Question: :
I have a strange BUG

I need to use 2 class from 1 main class which is as following:
- 1 main class who drives both class's is 'YumYumYum'- 2 other class who are only user interfaces are as below:a) 'MyJSlider' the main BUG creatorb) 'Volume' the second class which just shows a black window with green progress bar on it
Now i have prepared SSCCE in one file, and the demo.xml is also available from <URL>.
:
If i comment out the line 'private MyJSlider _______BUG__BUG__BUG_______ = new MyJSlider();' it works but when i use that it cause all in trouble. How can i fix it?
'''
import java.awt.*;
import java.net.URL;
import javax.swing.*;
import javax.swing.plaf.synth.SynthLookAndFeel;
public class YumYumYum {
//
// Step 1: using 2 class from here
//
private MyJSlider _______BUG__BUG__BUG_______ = new MyJSlider();
private static JFrame f = new JFrame();
public YumYumYum() {
f.setDefaultCloseOperation(WindowConstants.EXIT_ON_CLOSE);
f.setLayout(new FlowLayout());
f.setPreferredSize(new Dimension(300, 200));
f.getContentPane().add(new JButton("Show me as Swing only - Then i am correct"));
f.pack();
f.setVisible(true);
}
public void test() {
Volume a = new Volume();
a.up(100);
}
public static void main(String[] args) {
EventQueue.invokeLater(new Runnable() {
@Override
public void run() {
YumYumYum s = new YumYumYum();
s.test();
}
});
}
//
// Step 2: Creates the problem
//
public class MyJSlider extends JSlider {
public MyJSlider() {
try {
SynthLookAndFeel laf = new SynthLookAndFeel();
//laf.load(MyJSlider.class.getResourceAsStream("/ui/demo.xml"), MyJSlider.class);
laf.load(new URL("file:///var/tmp/demo.xml"));
UIManager.setLookAndFeel(laf);
} catch (Exception e) {
e.printStackTrace();
}
setOrientation(JSlider.VERTICAL);
//setMinimum(-24);
setMaximum(12);
setOpaque(false);
}
}
//
// Step 3: Does not show its actual user interface when Step 2 is involved
//
public class Volume extends JWindow {
private JPanel panelFirst;
private JProgressBar a;
public Volume() {
setLayout(new BorderLayout());
setBounds(10, 40, 350, 60);
panelFirst = new JPanel();
panelFirst.setBackground(Color.BLACK);
panelFirst.setLayout(new FlowLayout(FlowLayout.LEFT, 8,5));
a = createJP(100);
panelFirst.add(a);
add(panelFirst);
setVisible(true);
setAlwaysOnTop(true);
}
public JProgressBar createJP(int input) {
JProgressBar jp = new JProgressBar(JProgressBar.VERTICAL, 0, 100);
jp.setPreferredSize(new Dimension(15, 50));
jp.setValue(input);
jp.setBackground(Color.RED);
jp.setVisible(true);
return jp;
}
public void up(int input) {
a.setForeground(Color.GREEN);
}
}
}
'''
Follow up:
-
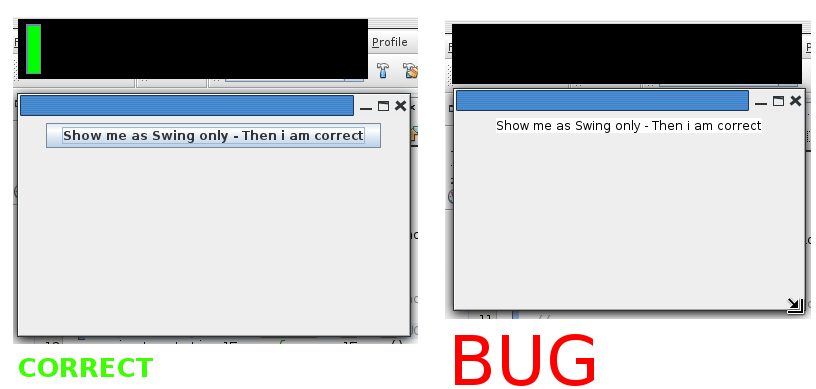
Answer: Alternaive work around with this problem is as below:

Place this where Synth is not preferable.
'''
//
// Step 3: Makeing this work
//
public class Volume extends JWindow {
private JPanel panelFirst;
private JProgressBar a;
public Volume() {
try {
// Set cross-platform Java L&F (also called "Metal")
UIManager.setLookAndFeel(
UIManager.getCrossPlatformLookAndFeelClassName());
}
catch (UnsupportedLookAndFeelException e) {
// handle exception
}
catch (ClassNotFoundException e) {
// handle exception
}
catch (InstantiationException e) {
// handle exception
}
catch (IllegalAccessException e) {
// handle exception
}
setLayout(new BorderLayout());
setBounds(40, 40, 350, 60);
panelFirst = new JPanel();
panelFirst.setBackground(Color.BLACK);
panelFirst.setLayout(new FlowLayout(FlowLayout.LEFT, 8,5));
a = createJP(100);
panelFirst.add(a);
add(panelFirst);
setVisible(true);
setAlwaysOnTop(true);
}
public JProgressBar createJP(int input) {
JProgressBar jp = new JProgressBar(JProgressBar.VERTICAL, 0, 100);
jp.setPreferredSize(new Dimension(15, 50));
jp.setValue(input);
jp.setBackground(Color.BLACK);
jp.setVisible(true);
return jp;
}
public void up(int input) {
a.setForeground(Color.GREEN);
}
}
'''